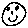
Label: smiley face